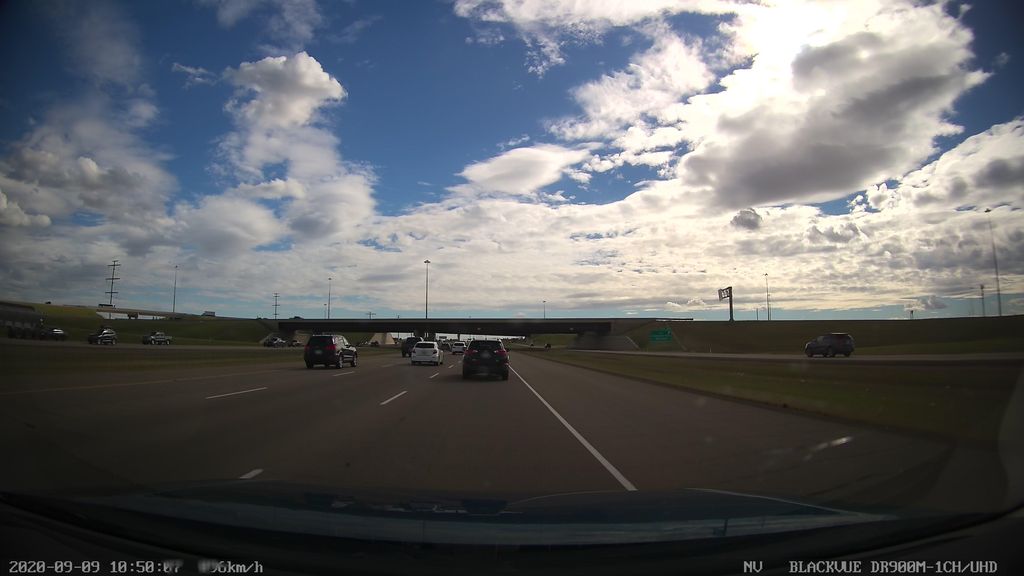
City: edmonton